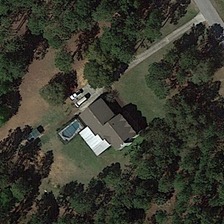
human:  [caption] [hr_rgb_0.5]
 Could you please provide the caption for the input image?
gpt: many green trees are around a building with a swimming pool and two cars .

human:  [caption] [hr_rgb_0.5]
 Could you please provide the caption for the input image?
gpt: many green trees are around a building with a swimming pool and two cars .

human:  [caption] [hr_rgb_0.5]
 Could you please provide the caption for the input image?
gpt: the spring pool is surrounded by lush trees and houses .

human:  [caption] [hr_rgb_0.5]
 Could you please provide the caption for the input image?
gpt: the spring pool is surrounded by lush trees and houses .

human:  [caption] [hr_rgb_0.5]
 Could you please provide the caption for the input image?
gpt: a road passes through the green ,a white car is on the side of them .